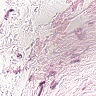
Metastatic tissue present: no